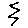
Label: zigzag